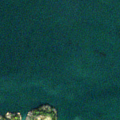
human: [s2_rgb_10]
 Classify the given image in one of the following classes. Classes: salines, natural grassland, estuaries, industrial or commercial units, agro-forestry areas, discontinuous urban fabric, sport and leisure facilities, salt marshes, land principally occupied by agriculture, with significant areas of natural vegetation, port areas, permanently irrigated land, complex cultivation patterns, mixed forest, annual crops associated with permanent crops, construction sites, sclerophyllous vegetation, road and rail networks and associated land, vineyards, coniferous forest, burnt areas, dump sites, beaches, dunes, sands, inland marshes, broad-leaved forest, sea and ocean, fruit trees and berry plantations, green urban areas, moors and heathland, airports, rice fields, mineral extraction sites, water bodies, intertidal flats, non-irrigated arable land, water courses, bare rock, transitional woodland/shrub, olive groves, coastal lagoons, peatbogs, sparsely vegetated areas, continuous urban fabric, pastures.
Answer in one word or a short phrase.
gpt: bare rock, sea and ocean